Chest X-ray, PA view. Patient: 24 years old, sex F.
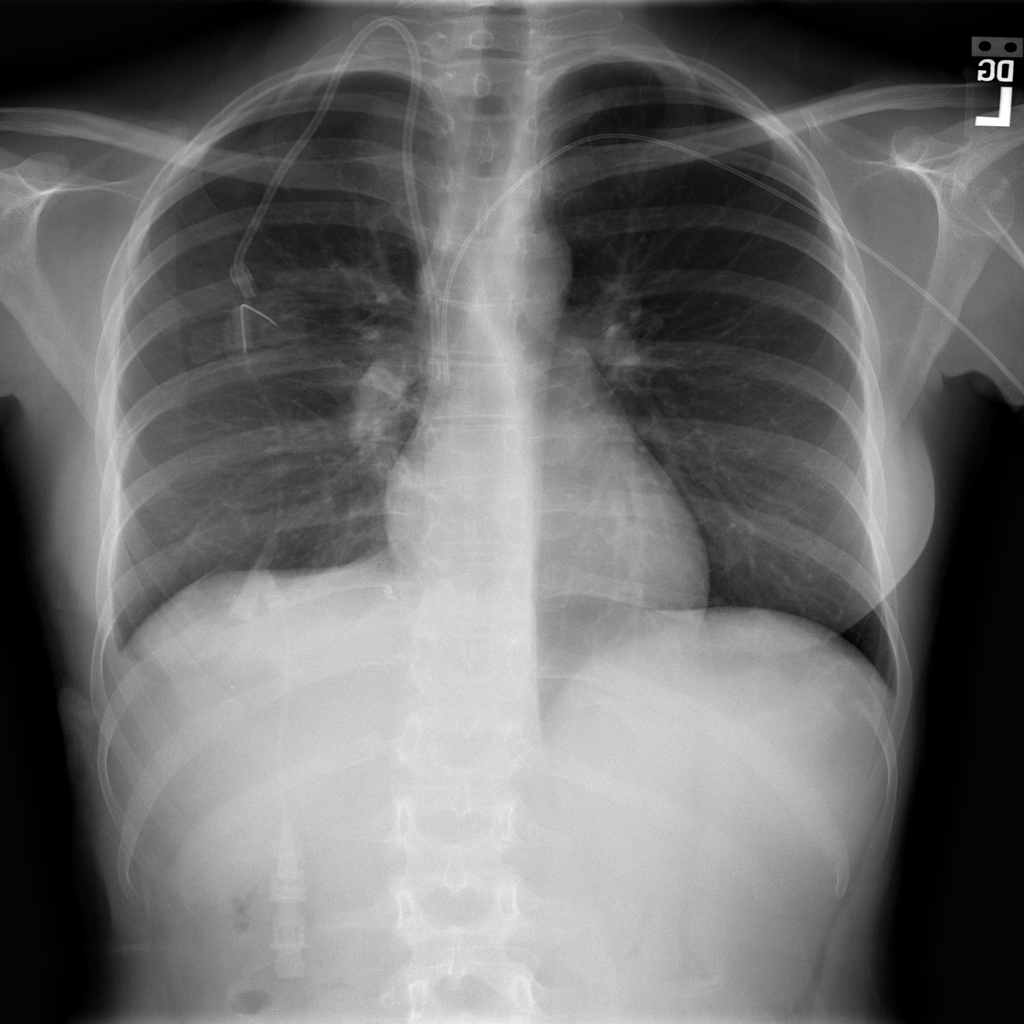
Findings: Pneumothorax